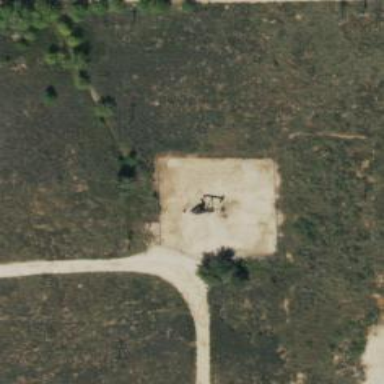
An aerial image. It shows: Petroleum well.